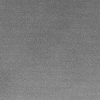
Atmospheric dust classification: dusty